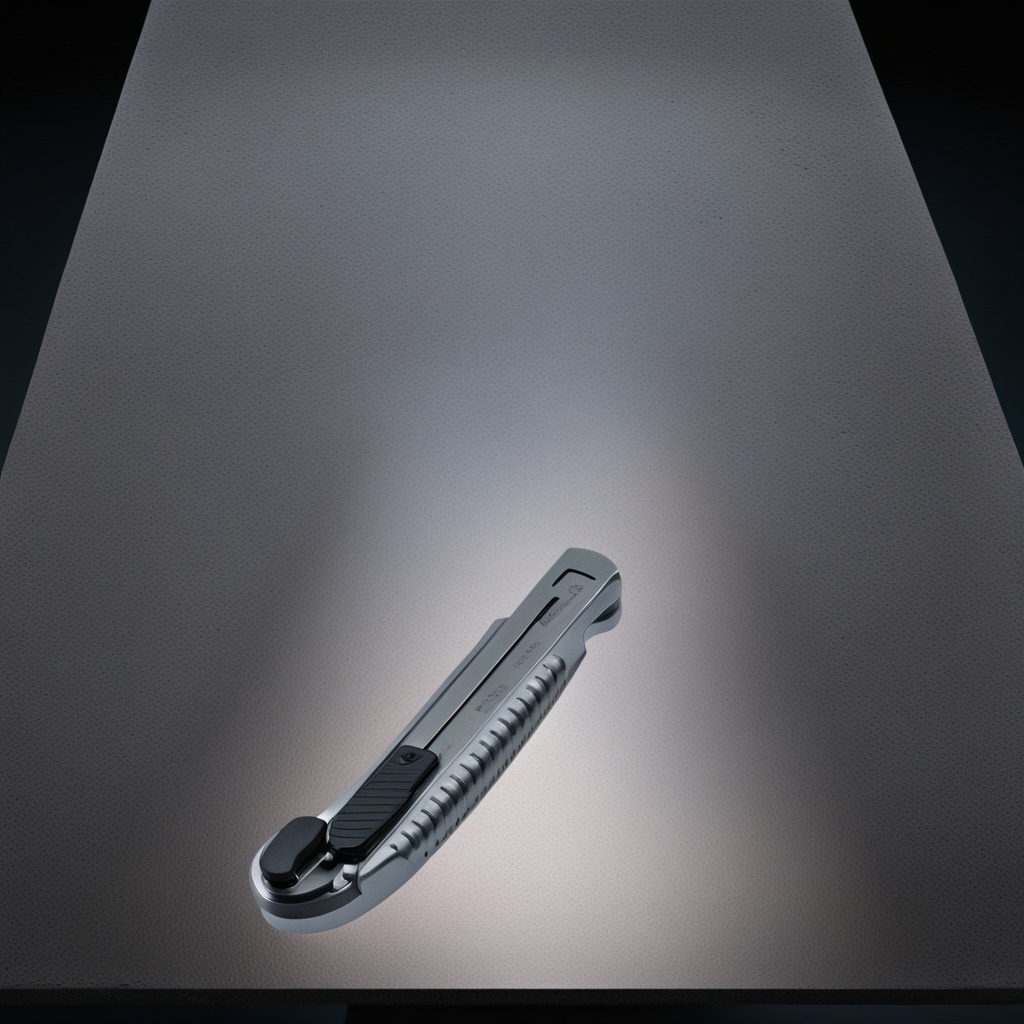
A utility knife lying on a clean granite table inside a workshop at night dim ambient light soft shadows worn but